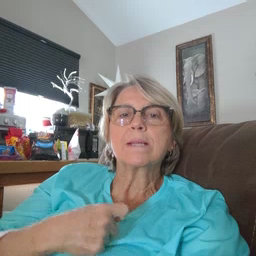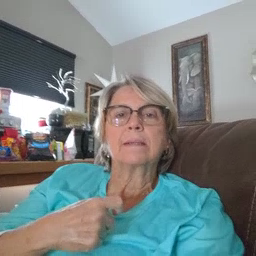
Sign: red